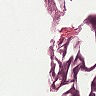
Metastatic tissue present: no